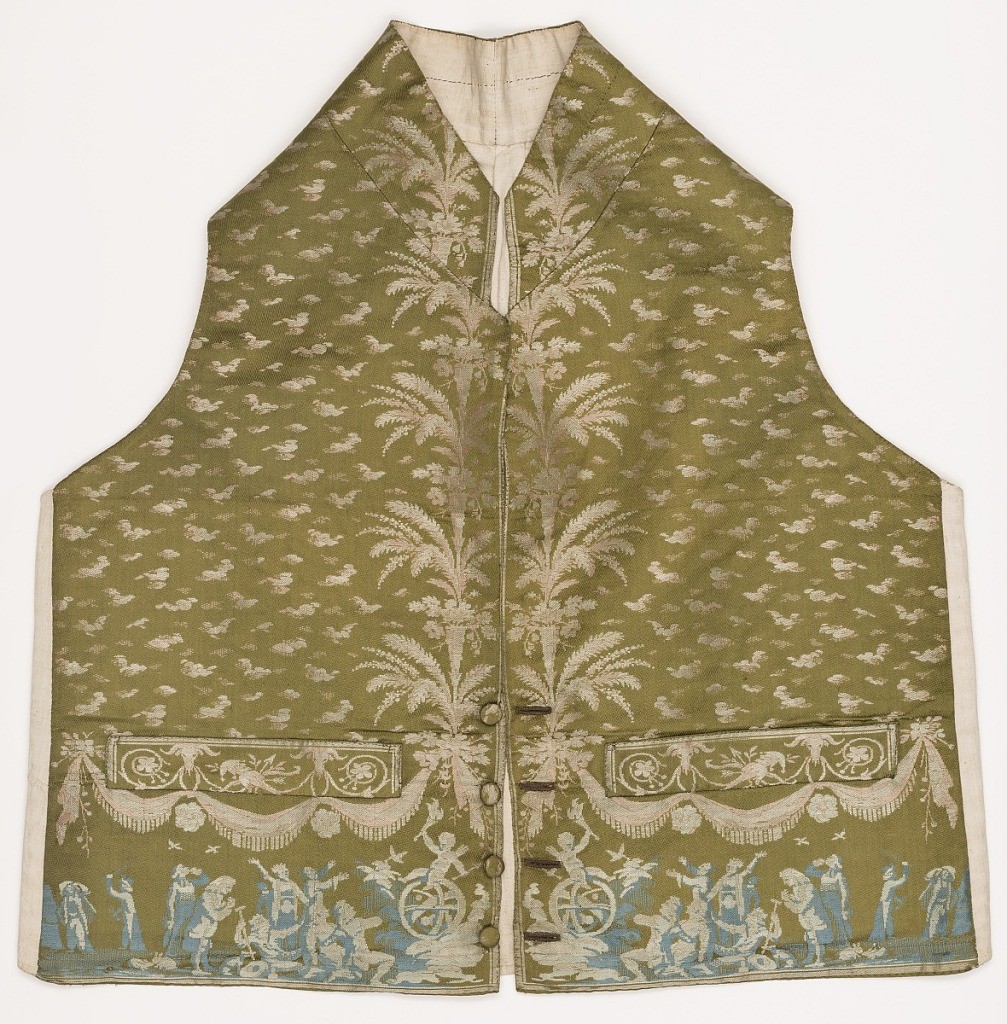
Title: Waistcoat
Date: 1785–1800
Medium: silk Technique: two interconnected structures: twill plus plain weave (lampas) Label: silk lampas
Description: Gentleman's waistcoat with a small overall pattern and neo-classical leafy sprays symmetrically arranged down the center front, in taupe on an olive green ground. At the lower edge, a "frieze" of the Triumph of Cupid in blue and white.